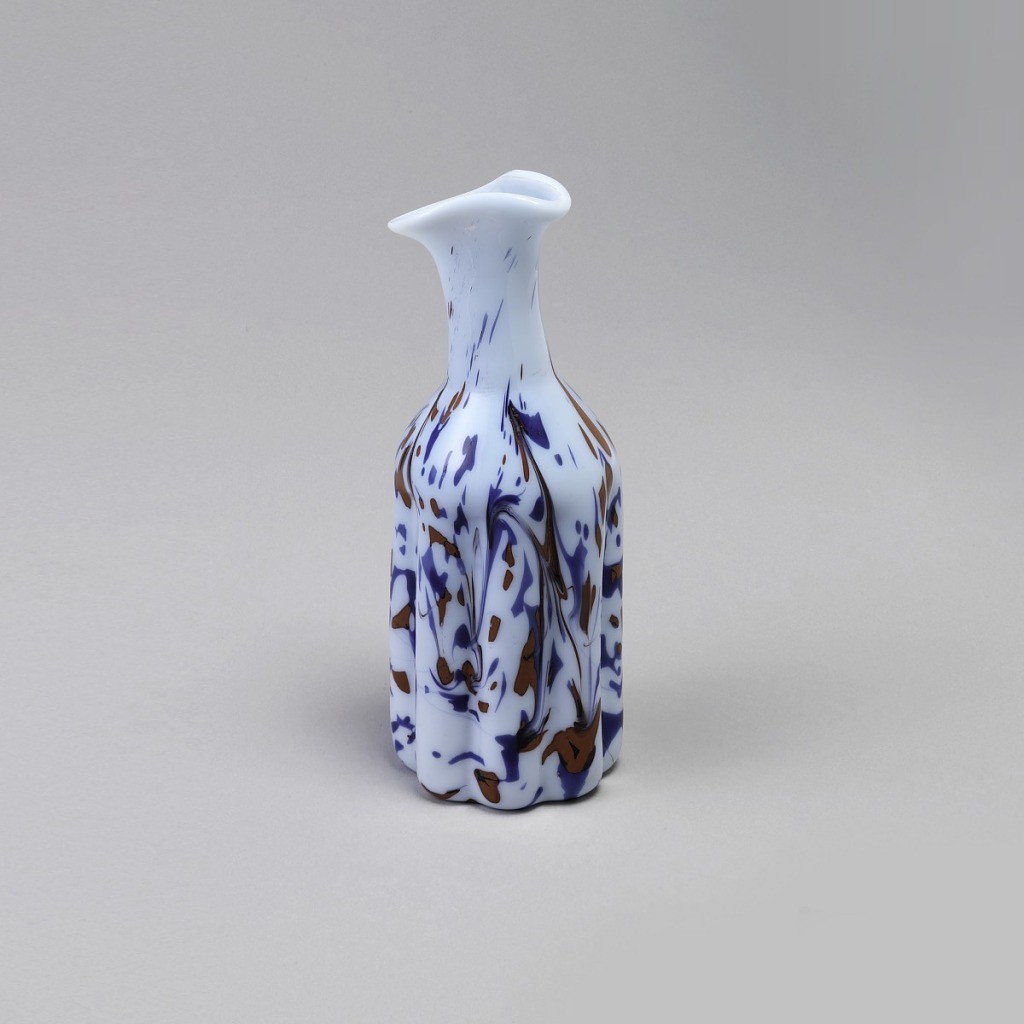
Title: Vase
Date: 18th century
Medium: Handblown and tooled glass
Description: Light blue glass with cobalt blue glass decoration.